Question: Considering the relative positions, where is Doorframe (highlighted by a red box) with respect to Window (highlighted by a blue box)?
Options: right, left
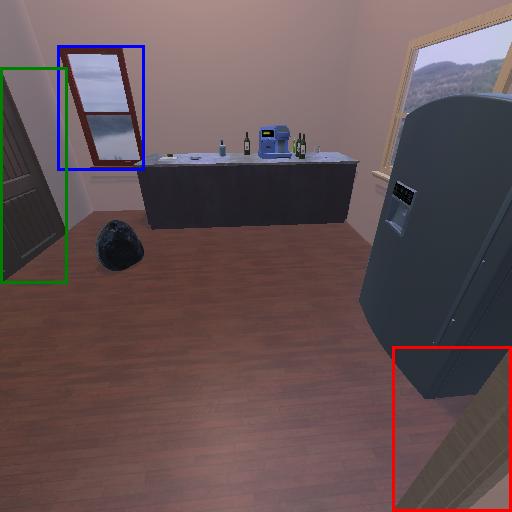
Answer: right